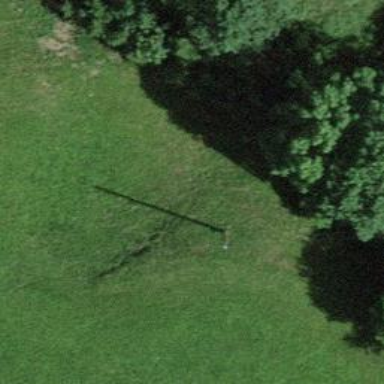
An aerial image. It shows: Minor power line.